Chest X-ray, PA view. Patient: 51 years old, sex F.
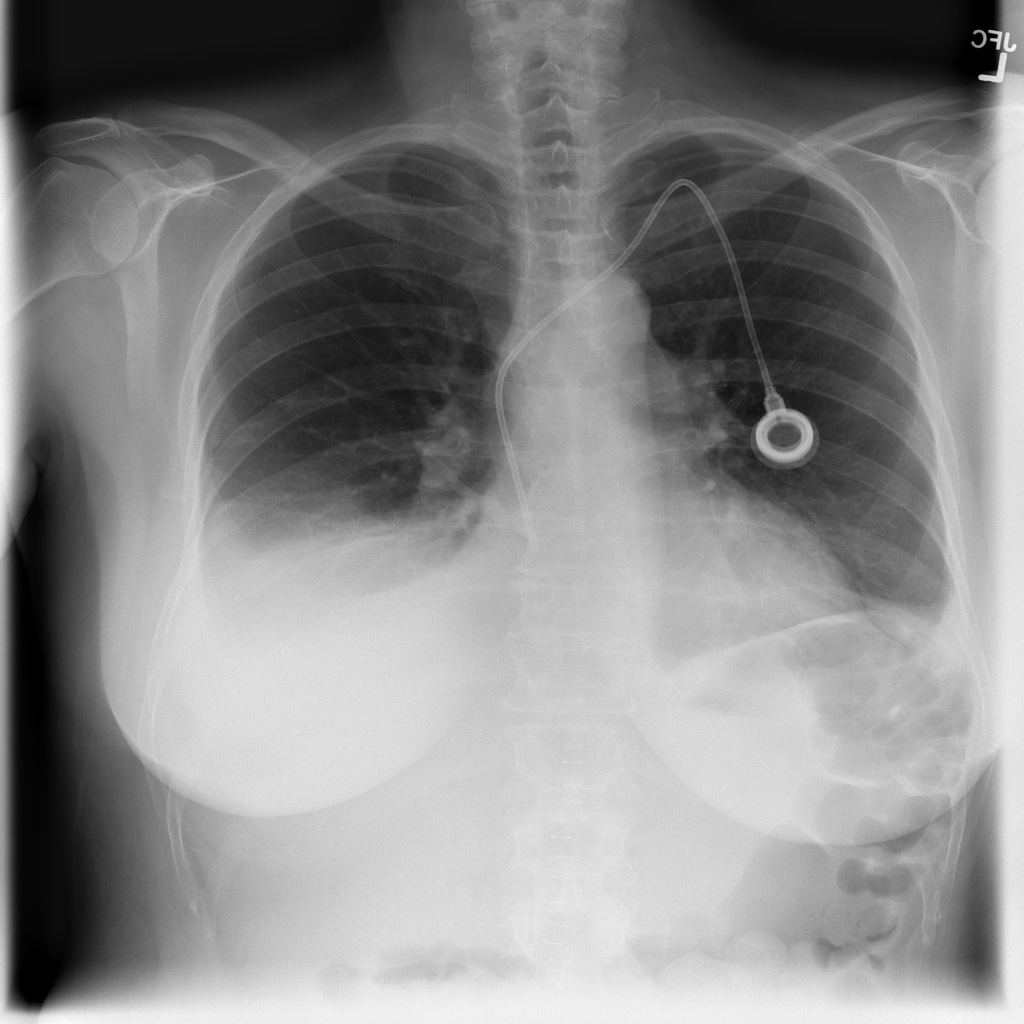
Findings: Effusion